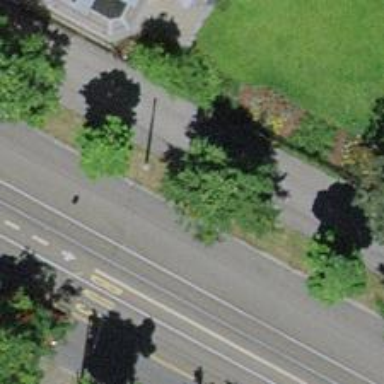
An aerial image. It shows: Avenue of trees.